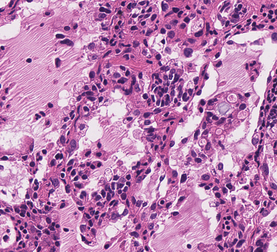
Tumor epithelial tissue: yes
Tumor-associated stroma tissue: no
Normal tissue: no